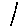
Label: line